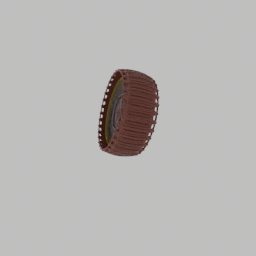
Label: mechanical